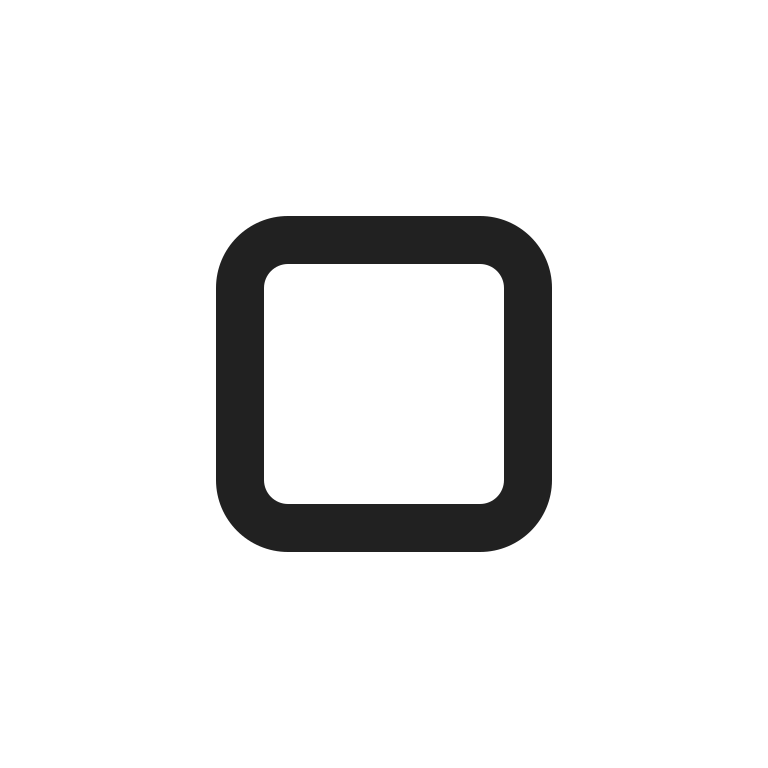
white small square high contrast